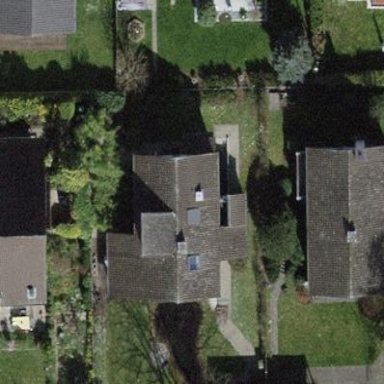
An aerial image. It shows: Building with tiled roof.